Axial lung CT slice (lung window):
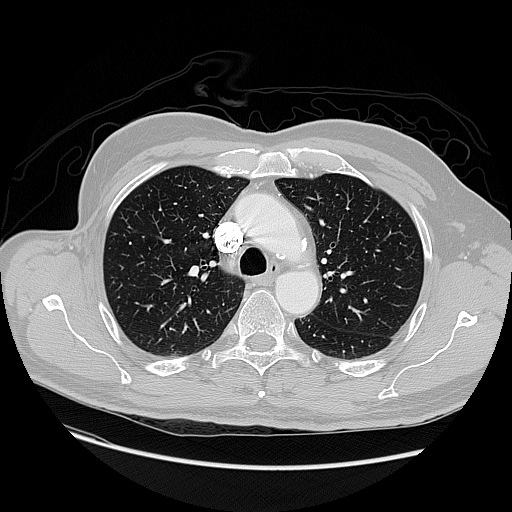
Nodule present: no